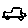
Label: car